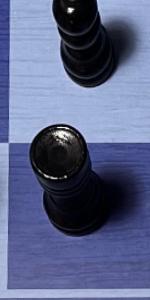
Label: Rook_Black